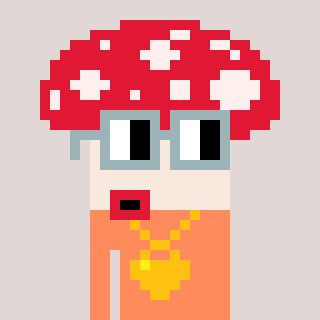
a pixel art character with square dark gray glasses, a mushroom-shaped head and a peachy-colored body on a warm background